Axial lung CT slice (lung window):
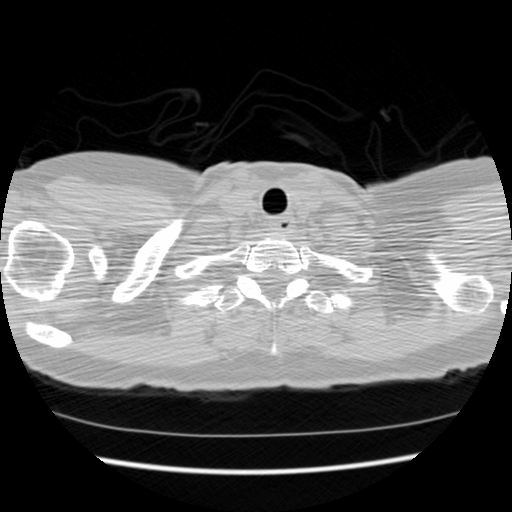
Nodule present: no